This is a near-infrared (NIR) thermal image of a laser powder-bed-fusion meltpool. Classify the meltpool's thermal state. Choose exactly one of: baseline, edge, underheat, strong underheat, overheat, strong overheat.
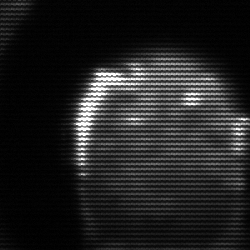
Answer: edge